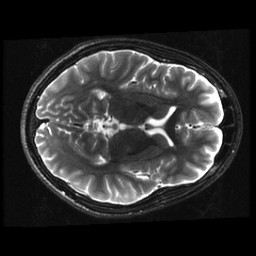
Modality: T2w
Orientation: axial
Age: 16
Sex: male
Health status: ill
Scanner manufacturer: ge
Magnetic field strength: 3 T
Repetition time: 7.5 s
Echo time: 0.1007 s